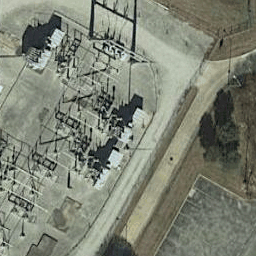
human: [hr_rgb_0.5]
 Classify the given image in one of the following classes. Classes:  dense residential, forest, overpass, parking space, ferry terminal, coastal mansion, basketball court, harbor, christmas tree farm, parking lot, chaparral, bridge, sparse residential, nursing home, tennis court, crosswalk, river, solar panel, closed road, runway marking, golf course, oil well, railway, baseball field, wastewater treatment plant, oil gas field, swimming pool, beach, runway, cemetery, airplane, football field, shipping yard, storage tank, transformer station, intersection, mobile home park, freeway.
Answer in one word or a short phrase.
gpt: transformer station